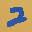
Label: 2